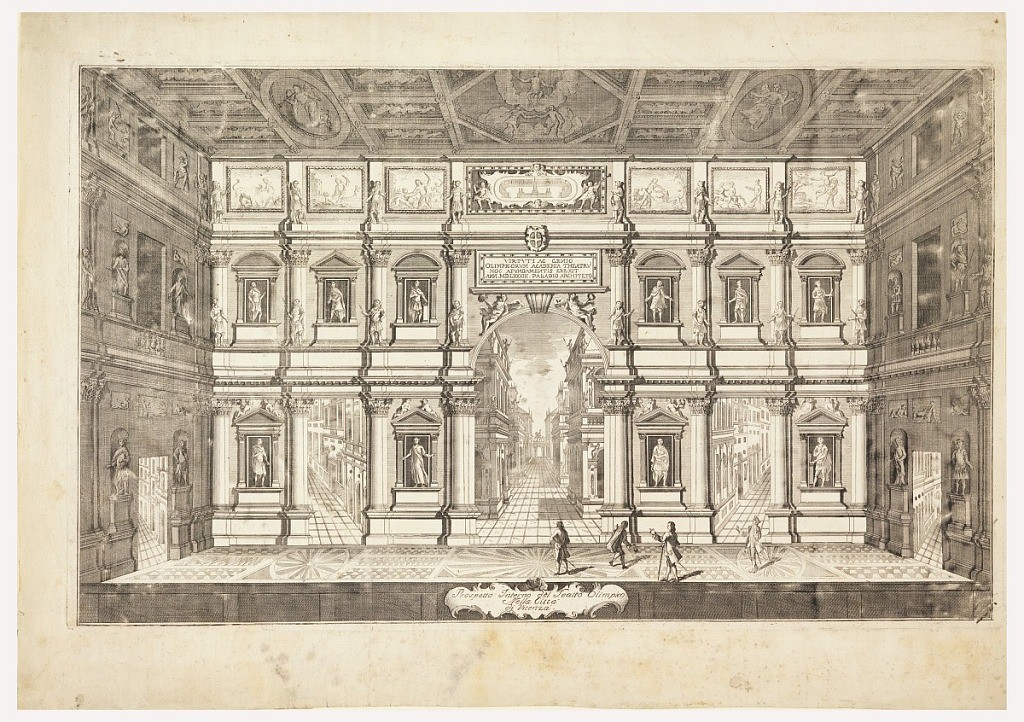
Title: Prospetto Interno del Teatro Olimpico Nella Citta di Vincenza (View of the Stage of the Teatro Olimpico at Vicenza)
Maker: Andrea Palladio, Italian, 1518–1580
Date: ca. 1750
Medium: Engraving on cream laid paper
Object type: Print
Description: View of the mise-en-scene of the Teatro Olimpico at Vicenza, erected in 1579 by Andrea Palladio (1518-1580), and completed by Vincenzo Scamozzi (1552-1616).  Four sightseers are shown on the stage. Within the stage design, a barrel vault opening to a street with buildings. Niches along the stage wall contain statues of figures.